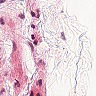
Metastatic tissue present: no